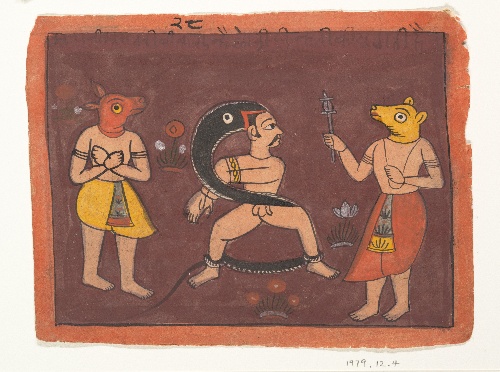
Date: 1725
Object type: Painting
Classification: Paintings
Medium: Ink and opaque watercolor on paper
Culture: India (Rajasthan, Marwar)
Dimensions: 7 5/8 x 5 11/16 in. (19.4 x 14.5 cm)
Department: Asian Art
Credit line: Purchase, Mr. and Mrs. Peter Findlay Gift, 1979
Accession year: 1979
Repository: Metropolitan Museum of Art, New York, NY
Tags: Men|Mythical Creatures